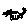
Label: cat